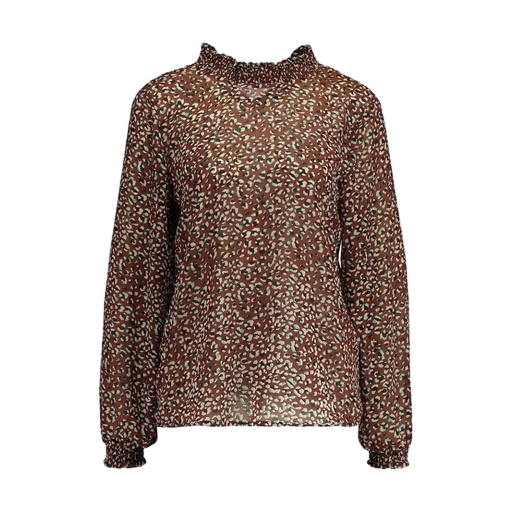
multicolor vero moda rust high neck blouse, black petite printed mock-neck top only macy, leopard-print blouse, white background